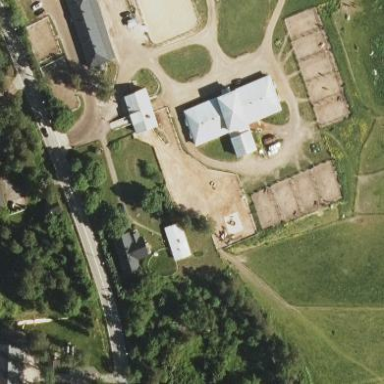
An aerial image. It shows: Paddock used for animal keeping.